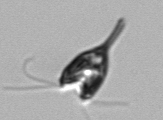
Label: Pyramimonas_longicauda